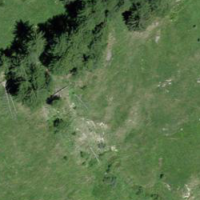
EUNIS habitat code: 26
Species observed at this site:
Gypaetus barbatus